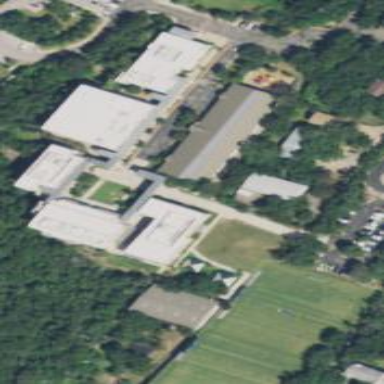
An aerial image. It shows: School.